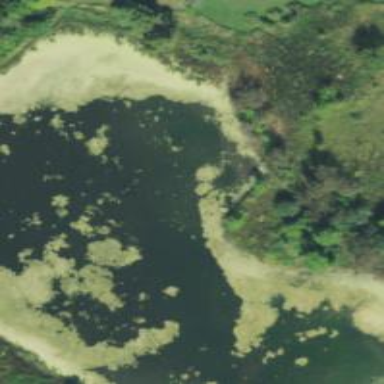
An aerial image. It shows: Pond surrounded by natural water.